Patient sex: M
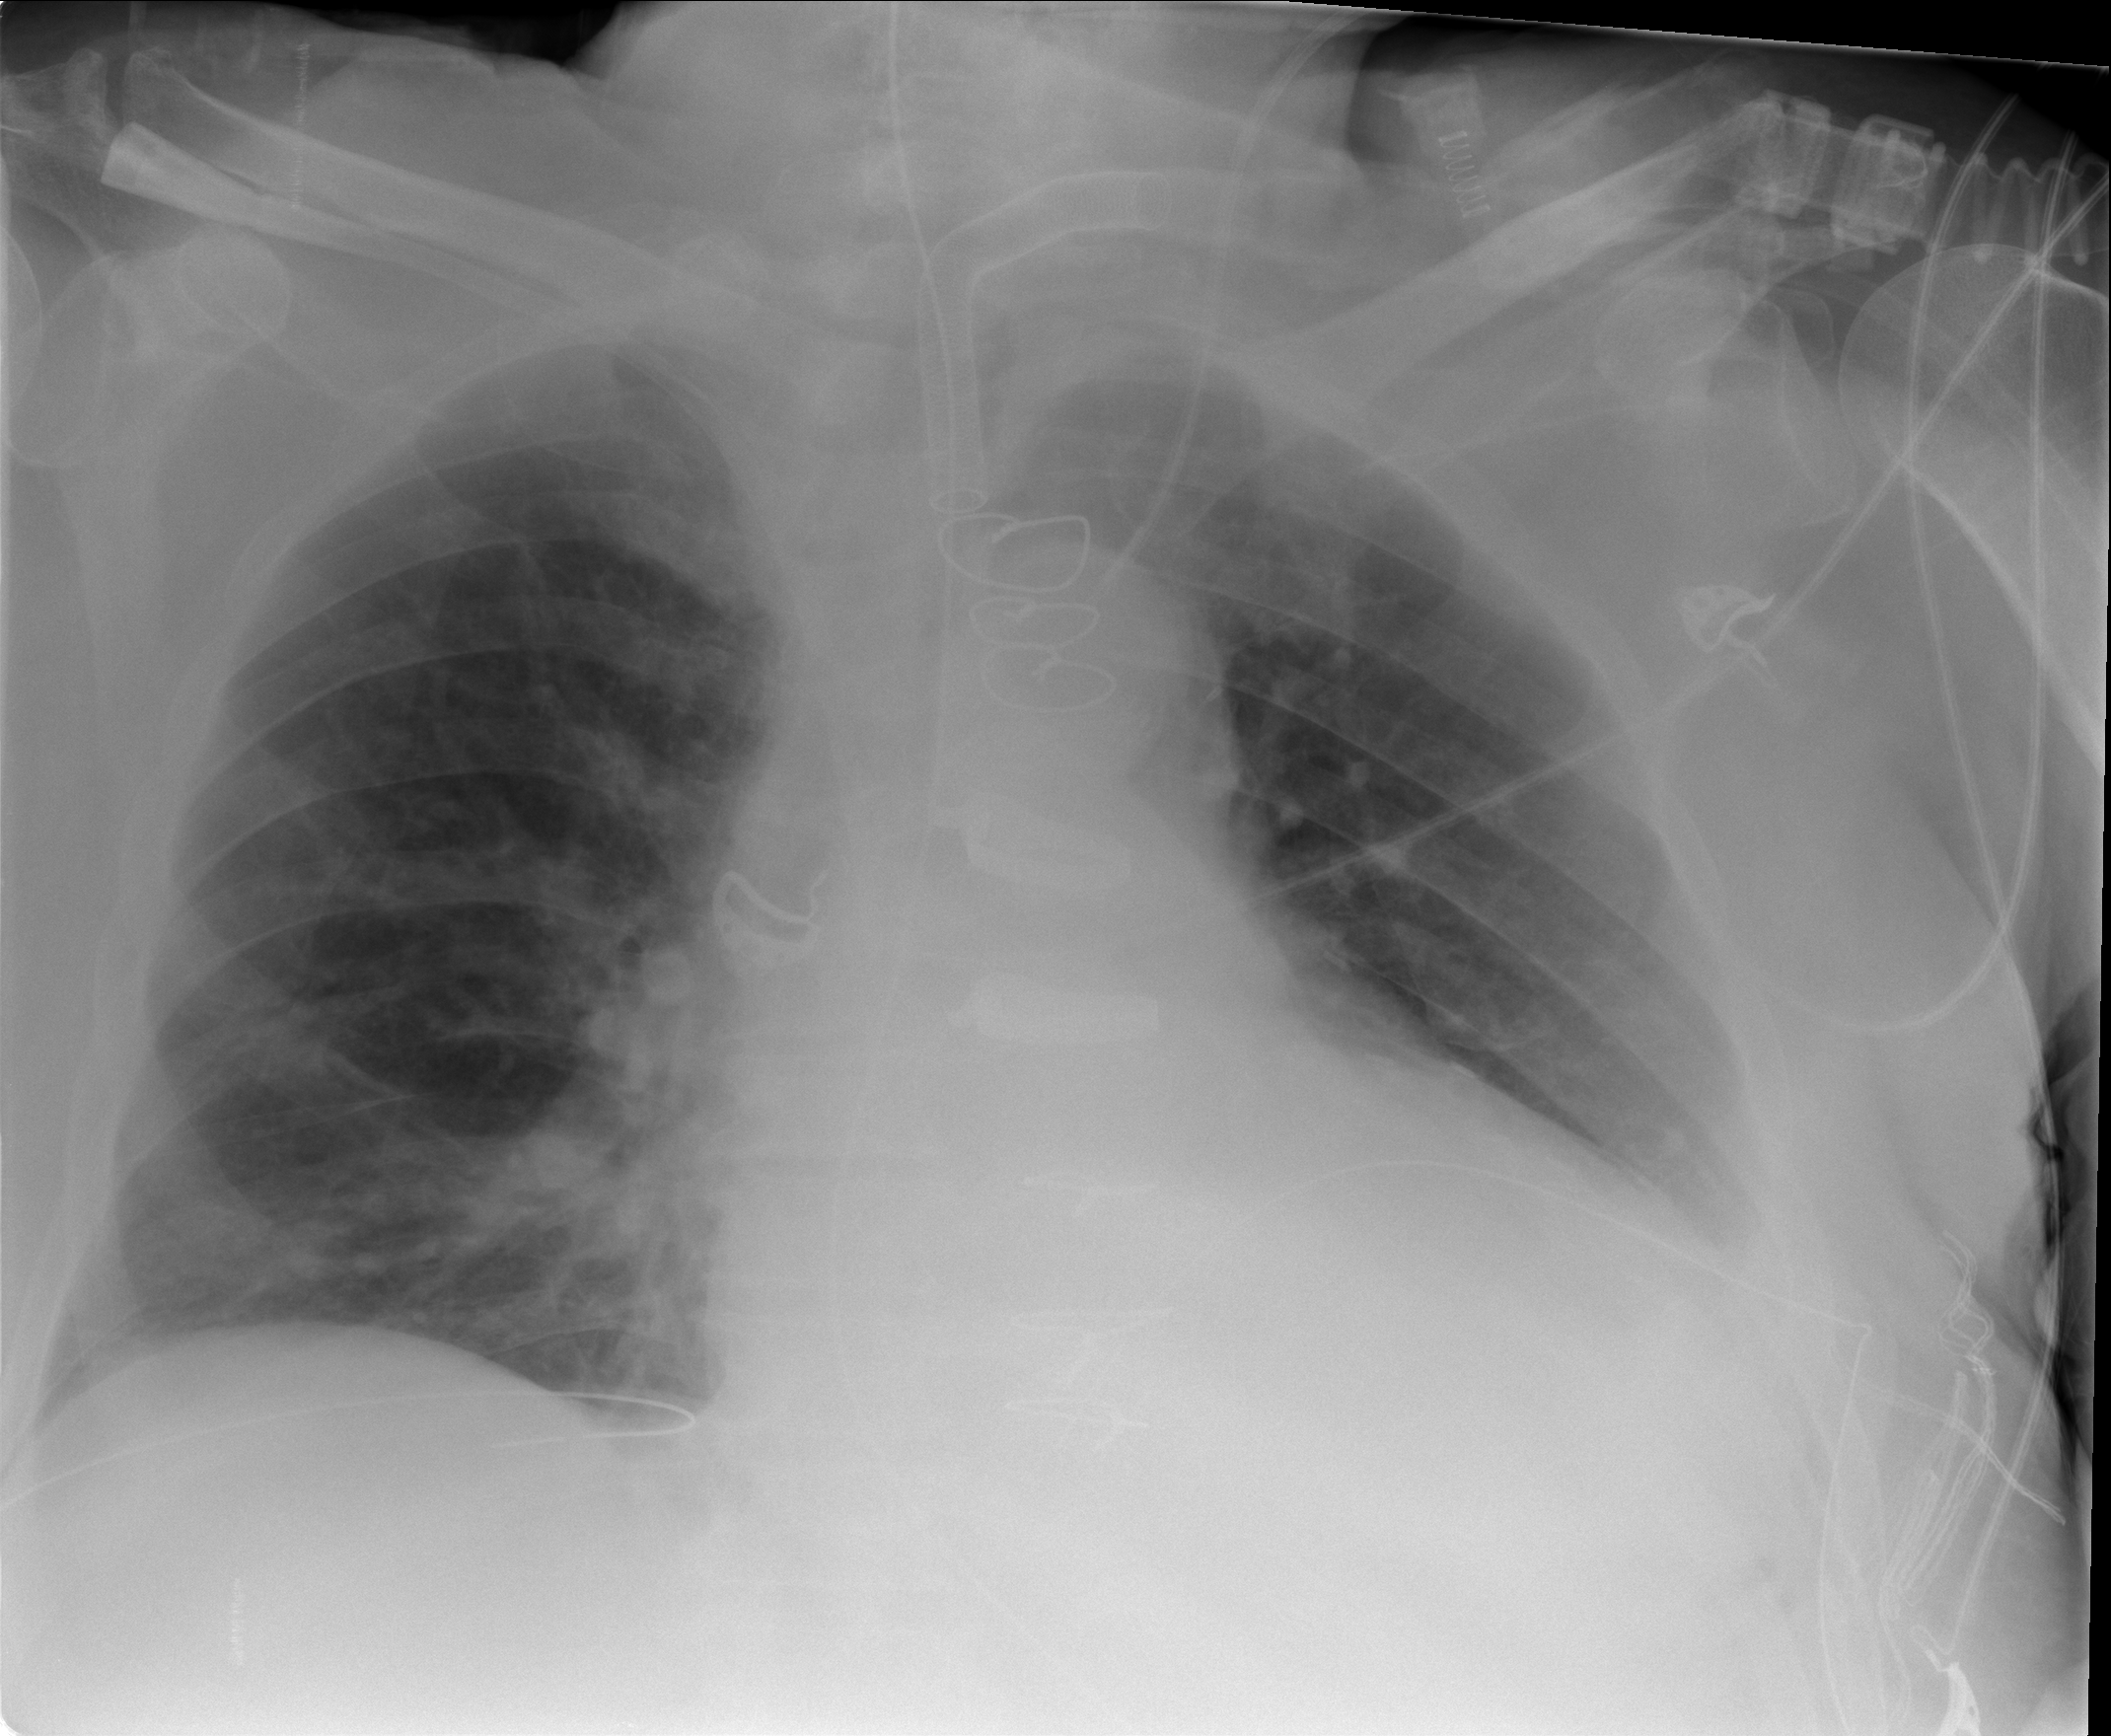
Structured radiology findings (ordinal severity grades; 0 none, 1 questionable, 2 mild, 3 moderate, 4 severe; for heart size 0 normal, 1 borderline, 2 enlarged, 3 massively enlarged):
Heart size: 2
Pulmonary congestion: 2
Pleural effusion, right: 0
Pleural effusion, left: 1
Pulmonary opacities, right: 0
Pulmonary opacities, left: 0
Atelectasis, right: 0
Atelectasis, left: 0